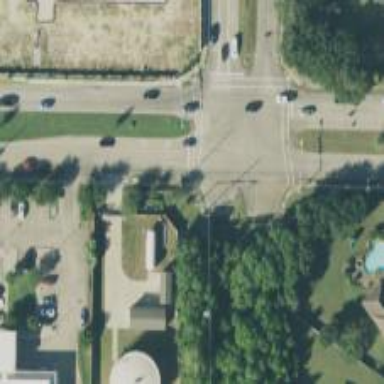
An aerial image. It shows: Secondary road.